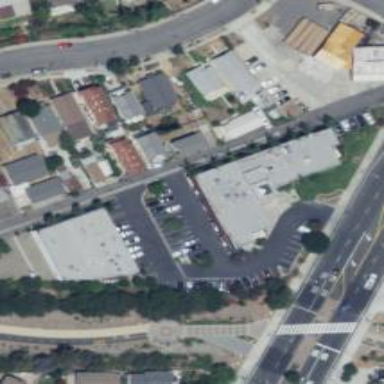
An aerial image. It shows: Clinic.